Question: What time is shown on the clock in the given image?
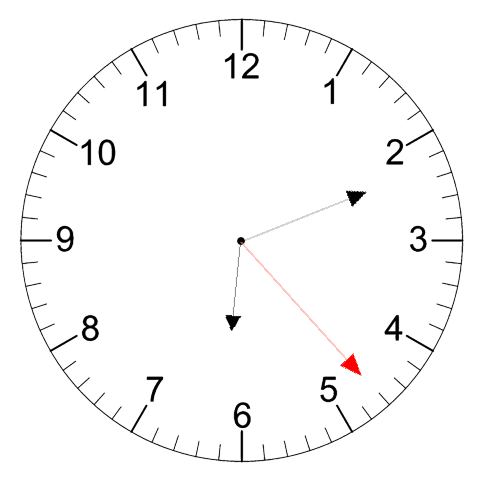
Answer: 06:11:23